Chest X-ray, PA view. Patient: 54 years old, sex F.
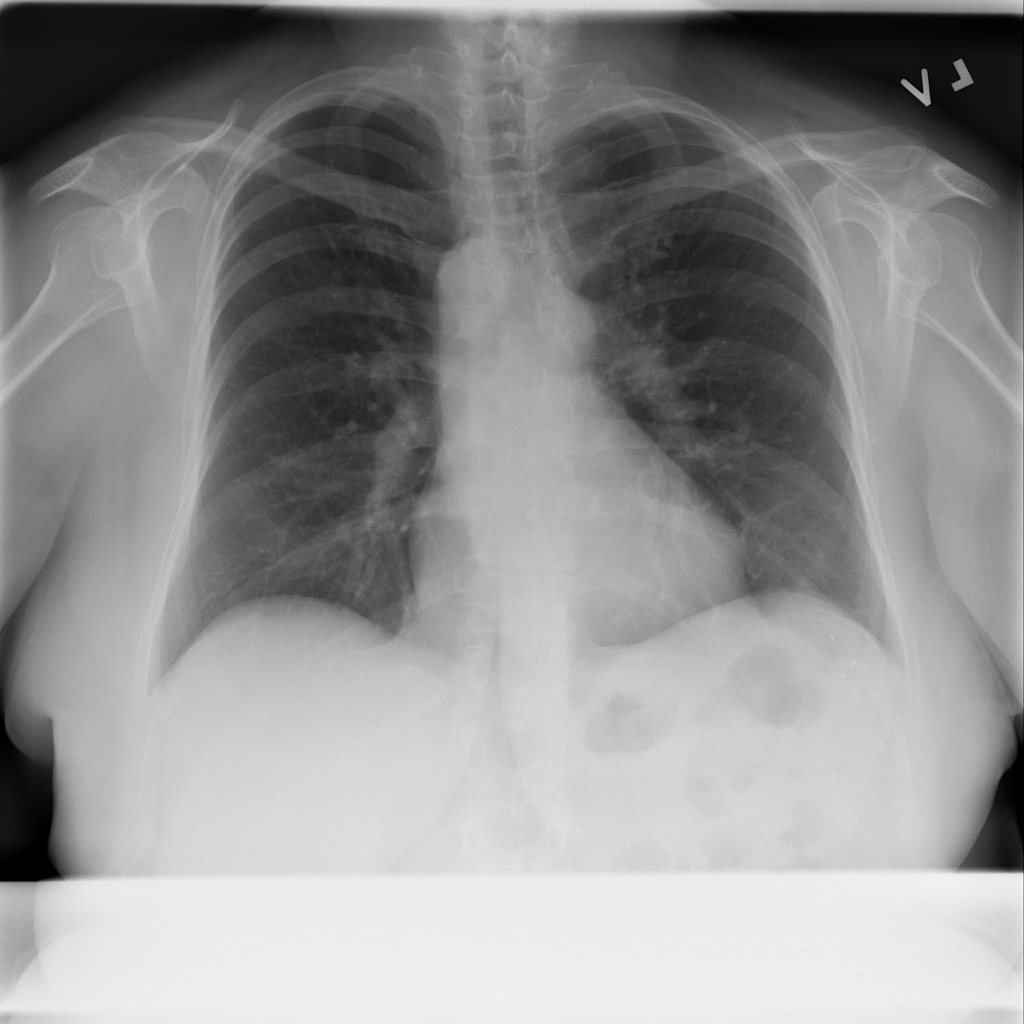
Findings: No Finding